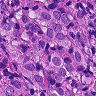
Metastatic tissue present: yes